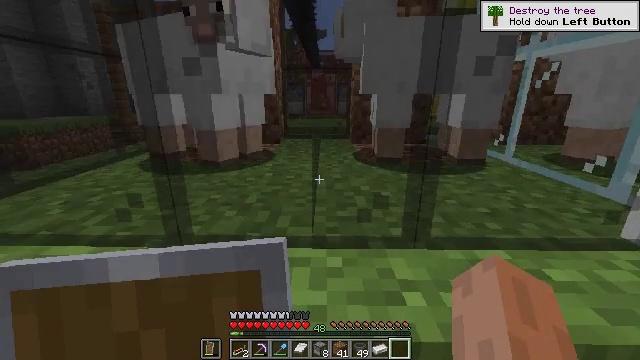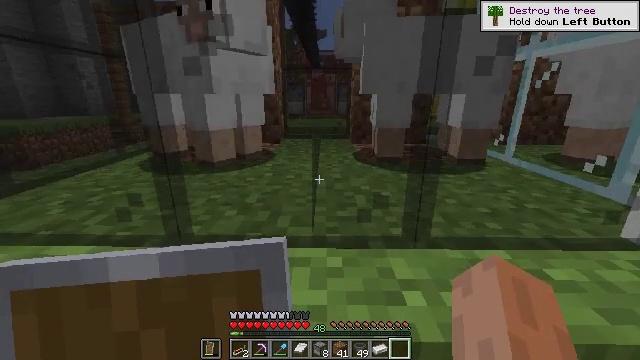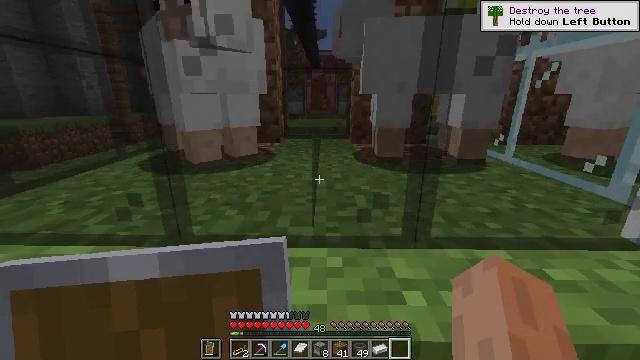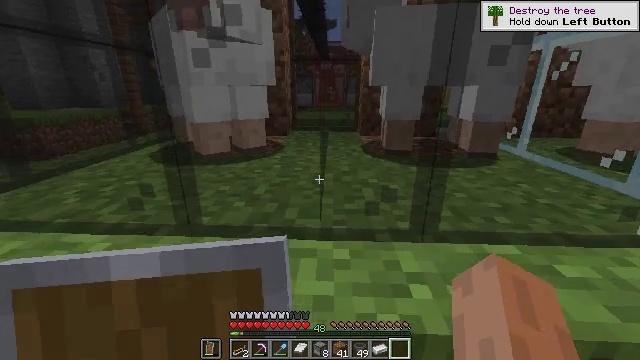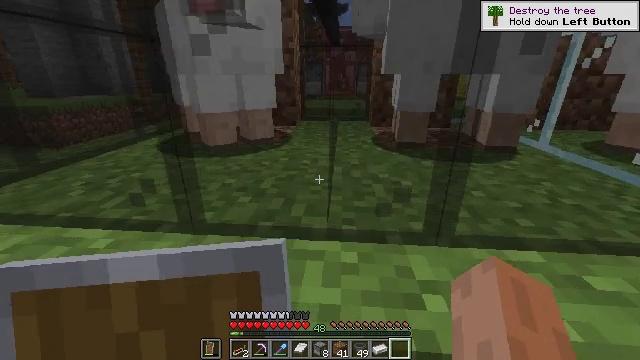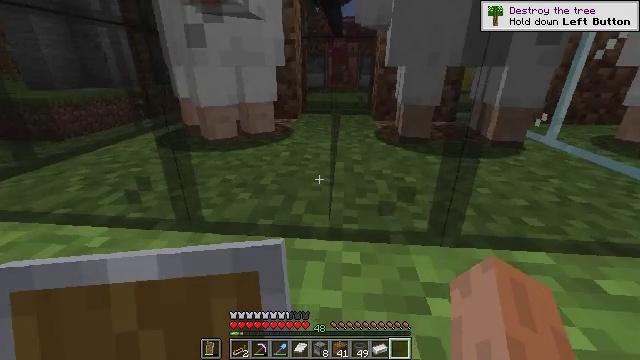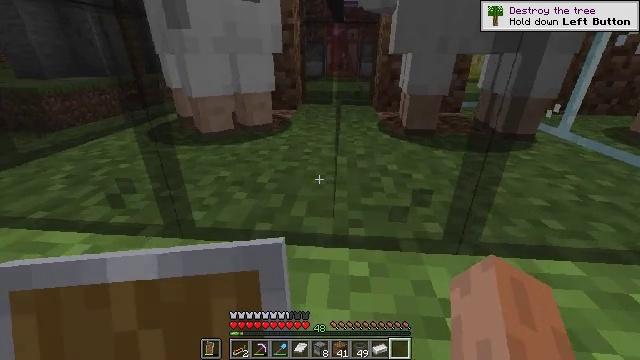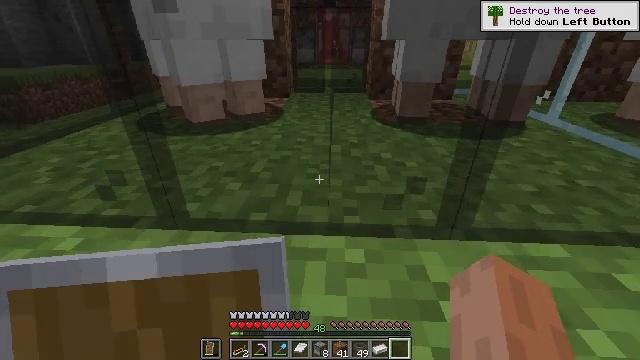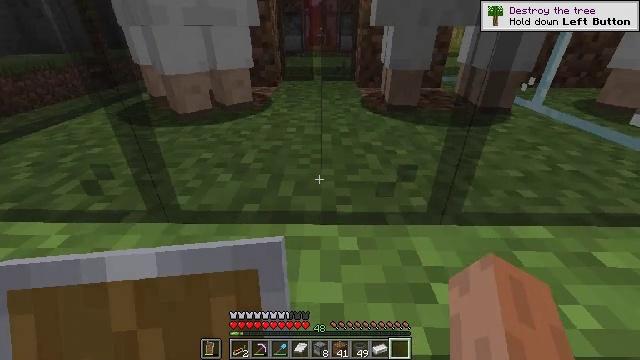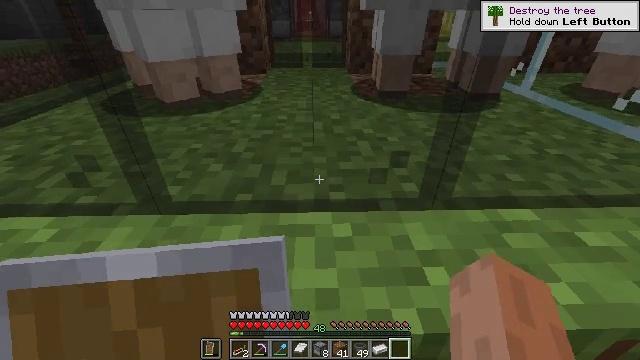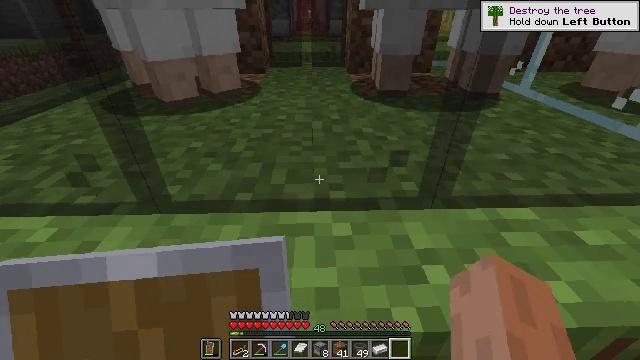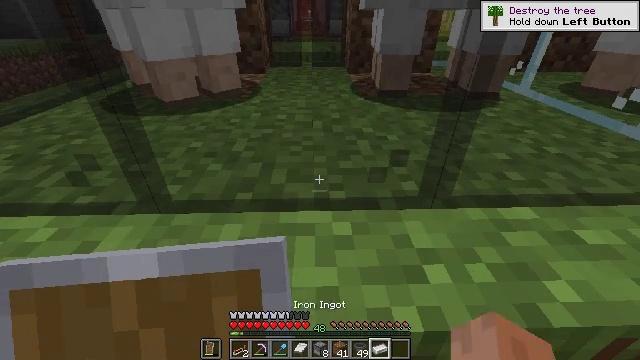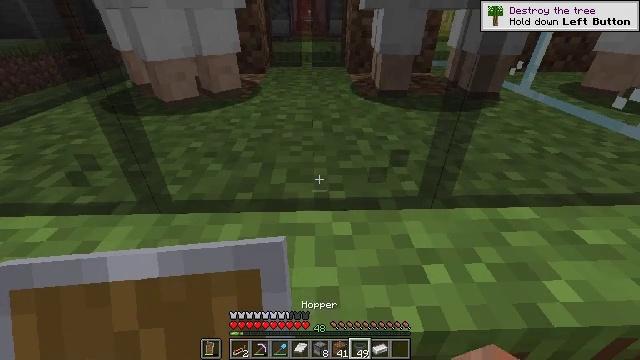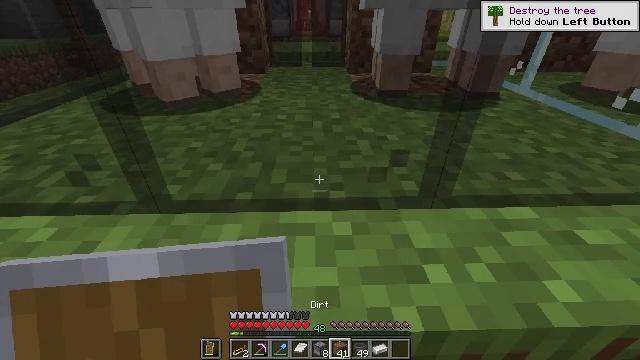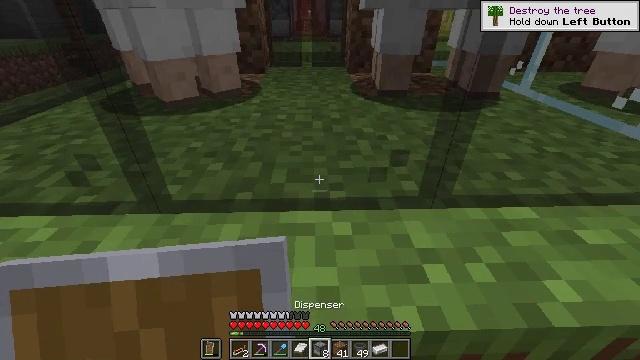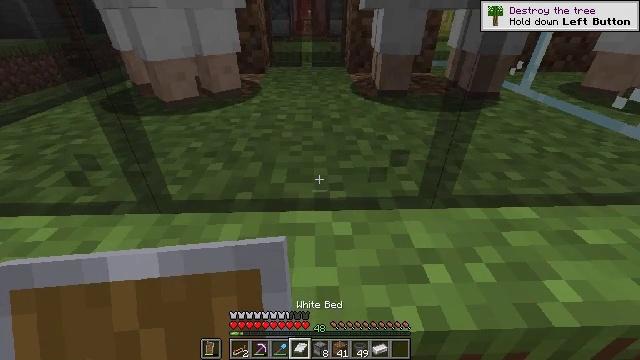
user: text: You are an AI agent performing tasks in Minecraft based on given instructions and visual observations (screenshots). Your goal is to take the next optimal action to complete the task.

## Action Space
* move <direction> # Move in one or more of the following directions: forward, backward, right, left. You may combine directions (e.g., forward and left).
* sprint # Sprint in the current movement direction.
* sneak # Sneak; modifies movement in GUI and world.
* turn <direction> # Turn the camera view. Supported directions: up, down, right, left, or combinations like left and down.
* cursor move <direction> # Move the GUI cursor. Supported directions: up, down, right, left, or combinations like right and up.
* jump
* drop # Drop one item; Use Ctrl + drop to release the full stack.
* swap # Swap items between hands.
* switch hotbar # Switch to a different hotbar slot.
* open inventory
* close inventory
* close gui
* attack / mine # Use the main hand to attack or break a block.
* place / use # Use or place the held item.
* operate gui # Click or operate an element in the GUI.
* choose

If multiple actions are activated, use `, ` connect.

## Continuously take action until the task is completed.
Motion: motion action
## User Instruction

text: Break the black stained glass pane to collect it.
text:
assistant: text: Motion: no_op
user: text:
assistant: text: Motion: no_op
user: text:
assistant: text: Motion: turn left and down
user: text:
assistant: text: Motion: move forward, turn left and down
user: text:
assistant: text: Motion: move forward, turn down
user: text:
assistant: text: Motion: move forward, turn down
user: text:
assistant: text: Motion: turn right and down
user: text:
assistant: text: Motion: turn right and down
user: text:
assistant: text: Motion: turn right and down
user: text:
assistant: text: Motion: no_op
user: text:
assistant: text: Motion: no_op
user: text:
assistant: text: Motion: no_op
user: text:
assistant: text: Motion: no_op
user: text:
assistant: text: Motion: no_op
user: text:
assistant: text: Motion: no_op
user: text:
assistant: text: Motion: no_op
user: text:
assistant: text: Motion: no_op
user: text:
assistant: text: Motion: no_op
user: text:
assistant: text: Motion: no_op
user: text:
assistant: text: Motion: no_op
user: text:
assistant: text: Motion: no_op
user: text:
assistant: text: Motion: no_op
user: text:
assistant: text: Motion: no_op
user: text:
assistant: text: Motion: no_op
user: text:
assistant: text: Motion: attack / mine
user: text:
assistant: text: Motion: attack / mine
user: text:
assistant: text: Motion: attack / mine
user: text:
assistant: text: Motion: attack / mine
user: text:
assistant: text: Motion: attack / mine
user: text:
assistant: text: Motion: attack / mine